Question: I'm working with an android studio project. I'm trying to select user touched pixel on an image, as shown Fig 1.
I want to add (X) on a pixel touched by the user, how can I make it by modifying 'bitmap' ?
This is image.

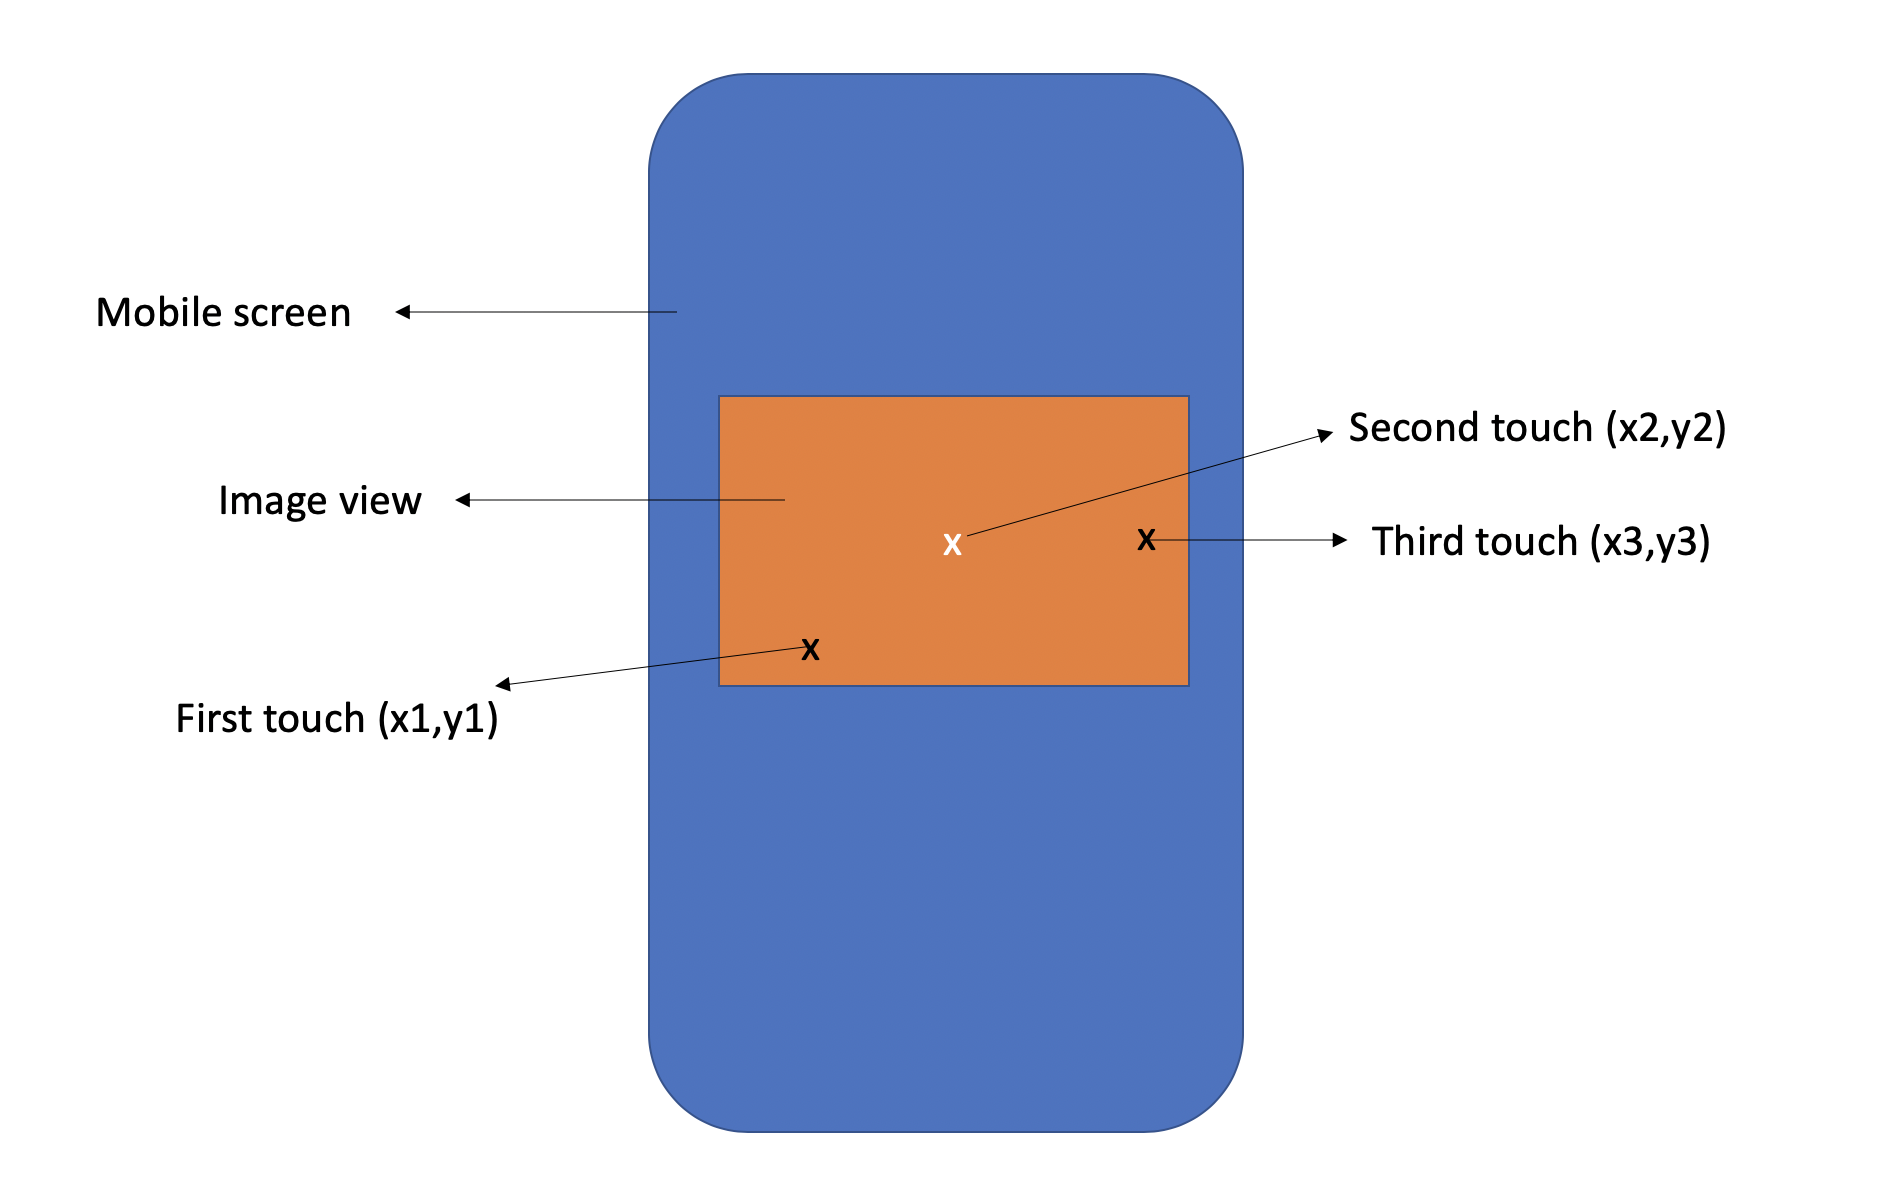
Answer: If I understand your question correctly, you want to draw X in each time the user click on Bitmap, here's what you need :
<URL>
'''
ImageView img;
int clickCount = 0;
Bitmap src;
int colorTarget = Color.BLACK;
@SuppressLint("ClickableViewAccessibility")
@Override
protected void onCreate(Bundle savedInstanceState) {
super.onCreate(savedInstanceState);
setContentView(R.layout.activity_main);
img = findViewById(R.id.img);
img.setOnTouchListener((v, event) -> {
int x = (int) event.getX();
int y = (int) event.getY();
if (event.getAction() == MotionEvent.ACTION_DOWN) {
drawXByPosition(img, src, x, y);
} else if (event.getAction() == MotionEvent.ACTION_UP) {
clickCount++;
if (clickCount % 2 == 0) colorTarget = Color.BLACK;
else colorTarget = Color.WHITE;
}
return true;
});
}
private void drawXByPosition(ImageView iv, Bitmap bm, int x, int y) {
if (x < 0 || y < 0 || x > iv.getWidth() || y > iv.getHeight())
Toast.makeText(getApplicationContext(), "Outside of ImageView", Toast.LENGTH_SHORT).show();
else {
int projectedX = (int) ((double) x * ((double) bm.getWidth() / (double) iv.getWidth()));
int projectedY = (int) ((double) y * ((double) bm.getHeight() / (double) iv.getHeight()));
src = drawX(src, "X", 44, colorTarget, projectedX, projectedY);
img.setImageBitmap(src);
}
}
public Bitmap drawX(final Bitmap src,
final String content,
final float textSize,
@ColorInt final int color,
final float x,
final float y) {
Bitmap ret = src.copy(src.getConfig(), true);
Paint paint = new Paint(Paint.ANTI_ALIAS_FLAG);
Canvas canvas = new Canvas(ret);
paint.setColor(color);
paint.setTextSize(textSize);
Rect bounds = new Rect();
paint.getTextBounds(content, 0, content.length(), bounds);
canvas.drawText(content, x, y + textSize, paint);
return ret;
}
'''